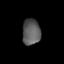
Tissue: prostate
Cell type: T cells
Senescence score: 0.3102
Nuclear area (px): 461
Mean DAPI intensity: 91.091